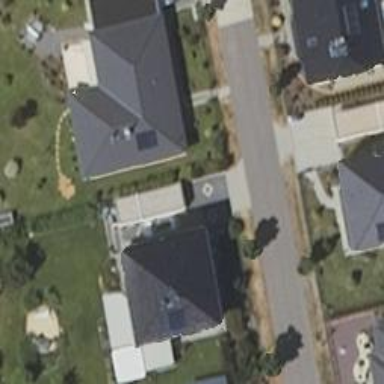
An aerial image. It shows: Yellow house with hipped roof.